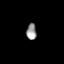
Tissue: skin
Cell type: Epithelial cells
Senescence score: 0.7489
Nuclear area (px): 157
Mean DAPI intensity: 154.166